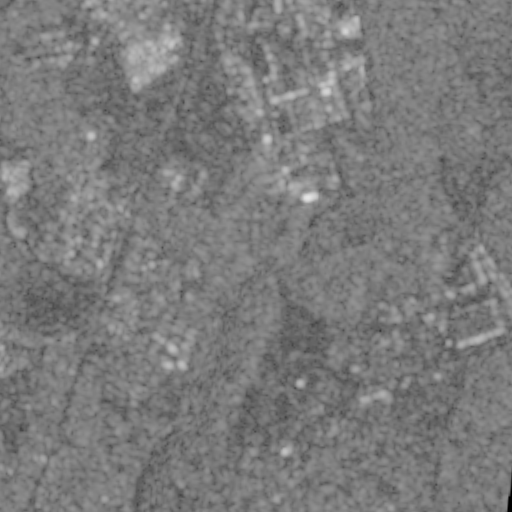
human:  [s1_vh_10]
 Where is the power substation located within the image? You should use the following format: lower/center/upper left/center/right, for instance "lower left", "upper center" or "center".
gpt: The power substation is located in the center left of the image.
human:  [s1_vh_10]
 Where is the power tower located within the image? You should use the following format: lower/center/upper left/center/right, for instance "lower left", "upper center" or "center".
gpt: The power tower is located in the lower left of the image.
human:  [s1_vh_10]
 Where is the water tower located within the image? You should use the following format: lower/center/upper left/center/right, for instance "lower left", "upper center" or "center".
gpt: The water tower is located in the lower left of the image.
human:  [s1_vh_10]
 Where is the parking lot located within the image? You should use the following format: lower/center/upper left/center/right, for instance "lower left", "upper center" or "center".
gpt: There is no parking lot in the image.

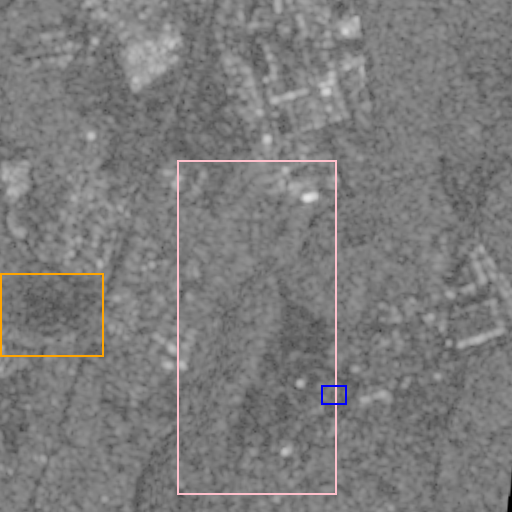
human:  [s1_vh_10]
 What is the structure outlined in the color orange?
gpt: The structure outlined in orange is a crop field.
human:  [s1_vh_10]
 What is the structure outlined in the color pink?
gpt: The structure outlined in pink is a park.
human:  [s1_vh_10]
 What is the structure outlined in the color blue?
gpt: The structure outlined in blue is a parking lot.
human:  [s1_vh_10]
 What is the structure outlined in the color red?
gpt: There is no red outline.